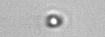
Label: nanoplankton_mix